Question: I'm using setInputAccessoryView method to add a done button like in the picture below above the keyboard. However, the button shows up very ugly. So, I need your help to programmatically create the same button (color,button type).

Here's my current code:
'''
btDone = [[UIButton alloc] initWithType:UIButtonTypeRoundedRect];
[btDone setFrame:CGRectMake(85.0f,0.0f,80.0f,40.0f)];
[btDone setTitle:@"Done"];
[btDone setTitleColor:whiteColor];
[btDone setBackgroundColor:blueColor];
'''
Thx for helping,
Stephane
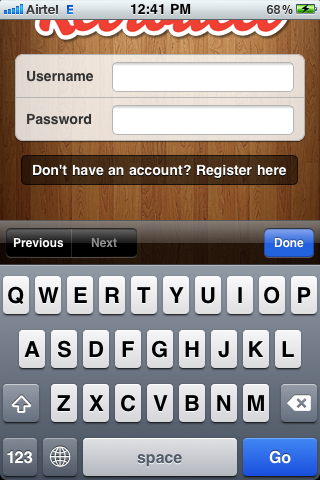
Answer: If that black translucent bar is a UIToolBar, then you should add a UIBarButtonItem. The initializer function should be 'initWithBarButtonSystemItem:target:action:' where the first parameter is 'UIBarButtonSystemItemDone' and the 'target' being the object dealing with the action and the 'action' the selector that it should execute.